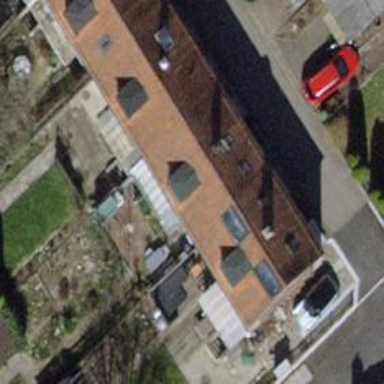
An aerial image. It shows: Gabled-roof house with tile roofing.